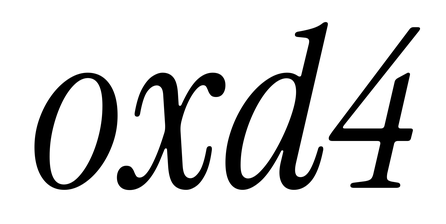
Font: InstrumentSerif-Italic